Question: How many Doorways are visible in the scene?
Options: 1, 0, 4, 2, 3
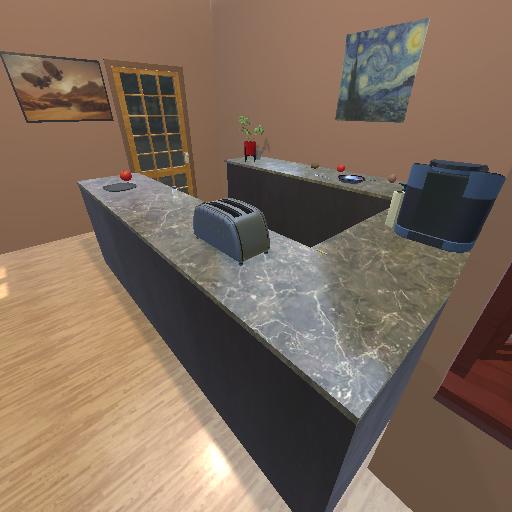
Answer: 1